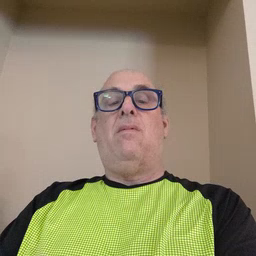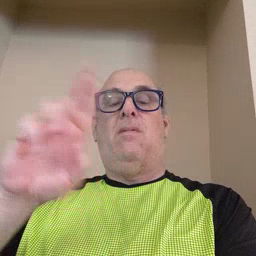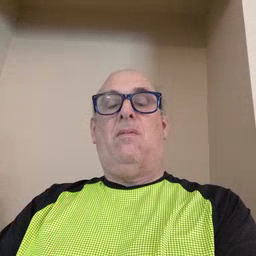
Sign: refrigerator